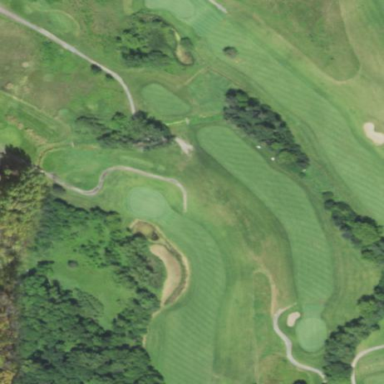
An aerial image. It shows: Rough area on grassy golf course.